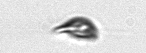
Label: Cryptophyta